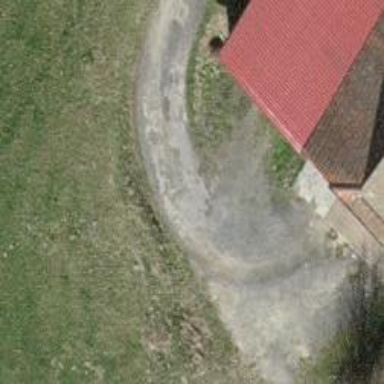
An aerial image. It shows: Driveway leading to service road.